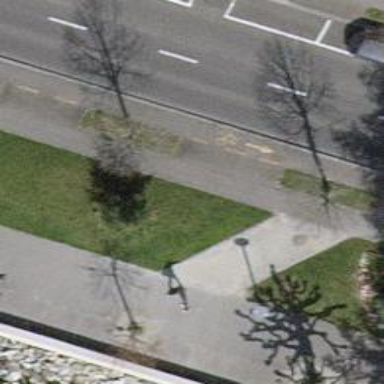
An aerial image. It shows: Avenue of trees.